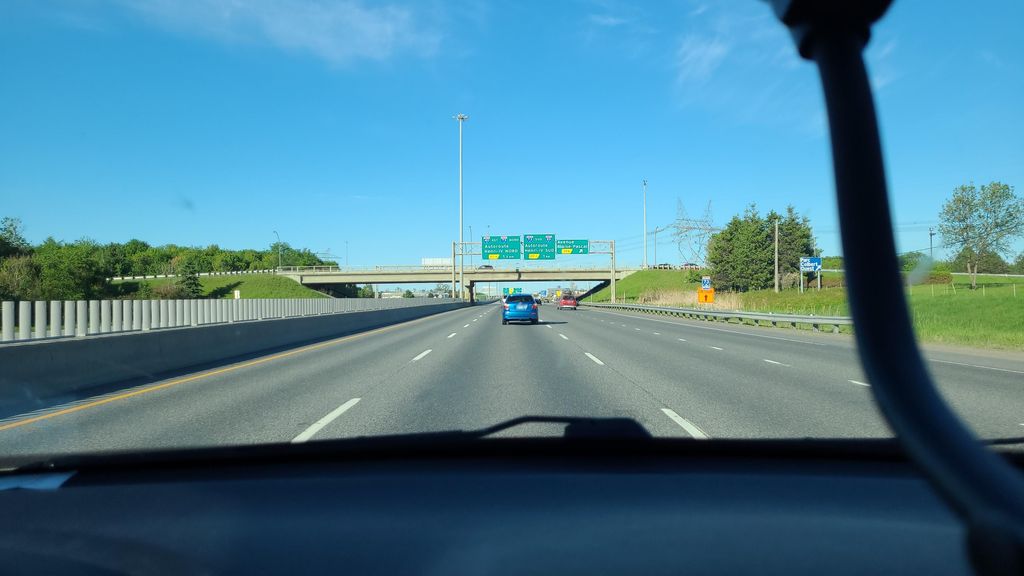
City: quebec_city